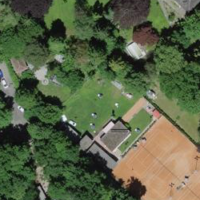
EUNIS habitat code: 53
Species observed at this site:
Sorbus aucuparia
Symphoricarpos albus
Fagus sylvatica
Ilex aquifolium